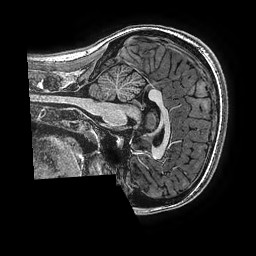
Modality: T1w
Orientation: sagittal
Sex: female
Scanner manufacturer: ge
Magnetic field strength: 3 T
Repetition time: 0.00766 s
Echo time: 0.003476 s